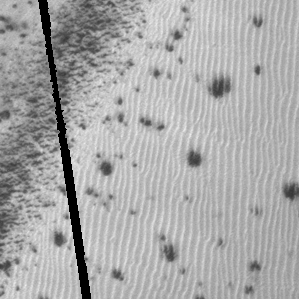
Label: frost